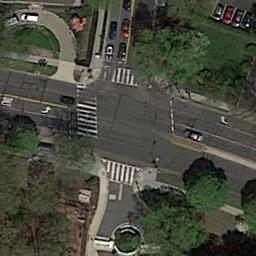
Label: intersection